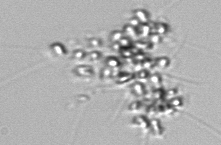
Label: Chaetoceros_didymus_TAG_external_flagellate